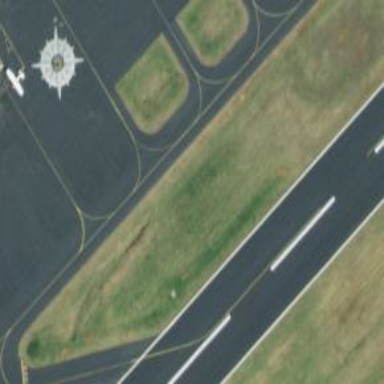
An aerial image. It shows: Image of taxiway at airport.